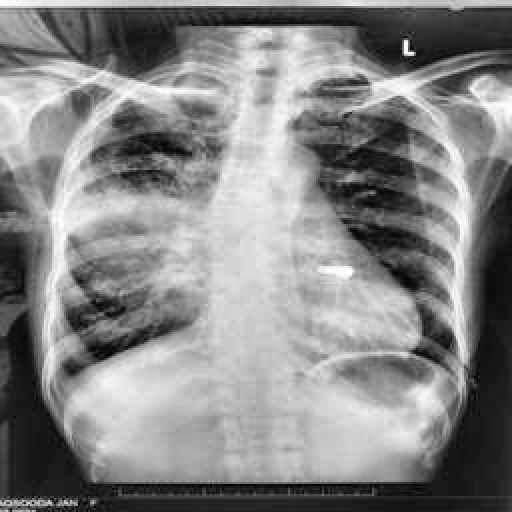
Finding: TUBERCULOSIS